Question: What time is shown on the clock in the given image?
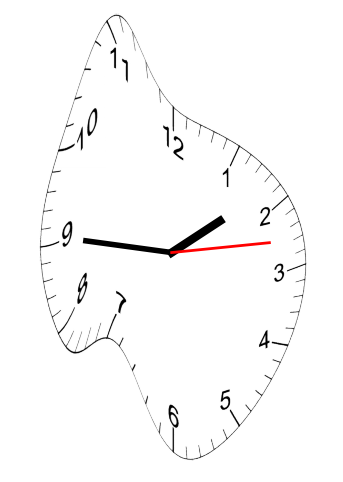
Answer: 01:45:13